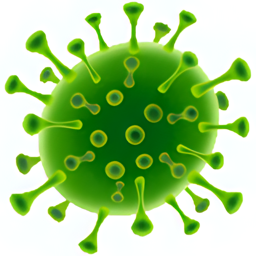
Name: microbe
Emoji: 🦠
Group: Animals & Nature
Sub-group: animal-bug